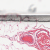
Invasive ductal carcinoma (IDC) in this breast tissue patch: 0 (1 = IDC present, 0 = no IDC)